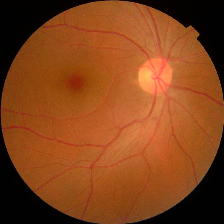
Diabetic retinopathy grade: No DR